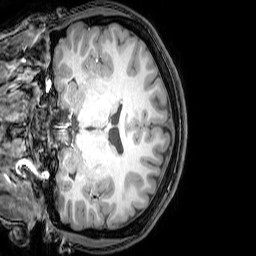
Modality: T1w
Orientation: coronal
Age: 20
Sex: female
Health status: healthy
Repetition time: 0.081 s
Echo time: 0.037 s